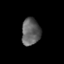
Tissue: skin
Cell type: Epithelial cells
Senescence score: 0.2618
Nuclear area (px): 491
Mean DAPI intensity: 96.953